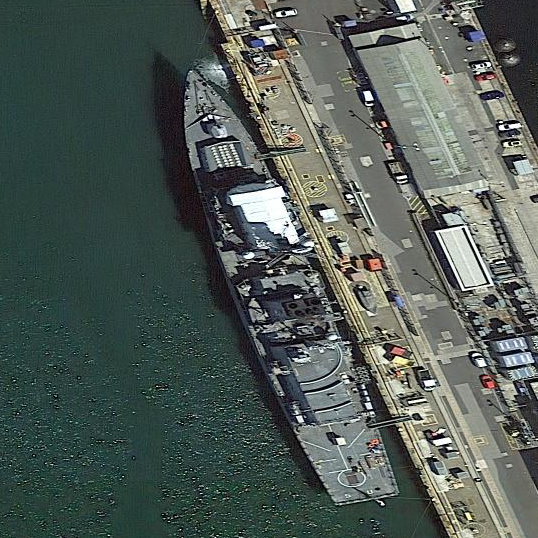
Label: Type_45_destroyer